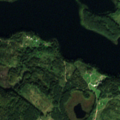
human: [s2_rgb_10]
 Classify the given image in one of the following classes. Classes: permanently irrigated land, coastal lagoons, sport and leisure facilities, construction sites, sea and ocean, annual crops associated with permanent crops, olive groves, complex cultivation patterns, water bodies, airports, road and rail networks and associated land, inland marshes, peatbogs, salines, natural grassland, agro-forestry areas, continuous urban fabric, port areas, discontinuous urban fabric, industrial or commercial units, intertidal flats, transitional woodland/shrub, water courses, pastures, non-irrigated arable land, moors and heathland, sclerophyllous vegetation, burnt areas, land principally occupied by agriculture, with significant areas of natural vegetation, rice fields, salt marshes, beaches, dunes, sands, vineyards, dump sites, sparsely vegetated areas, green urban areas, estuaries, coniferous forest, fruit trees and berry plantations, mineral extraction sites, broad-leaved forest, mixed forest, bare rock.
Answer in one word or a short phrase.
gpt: pastures, land principally occupied by agriculture, with significant areas of natural vegetation, mixed forest, water bodies